Field crop: tomato
Growth stage: 1
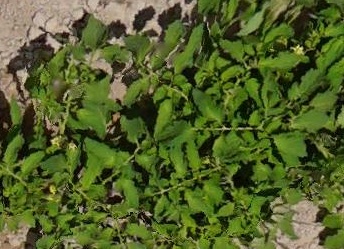
Species: tomato